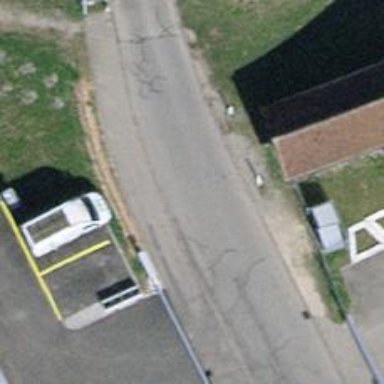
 featuring sidewalk on the left side. The sidewalk also has asphalt surface."